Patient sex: F
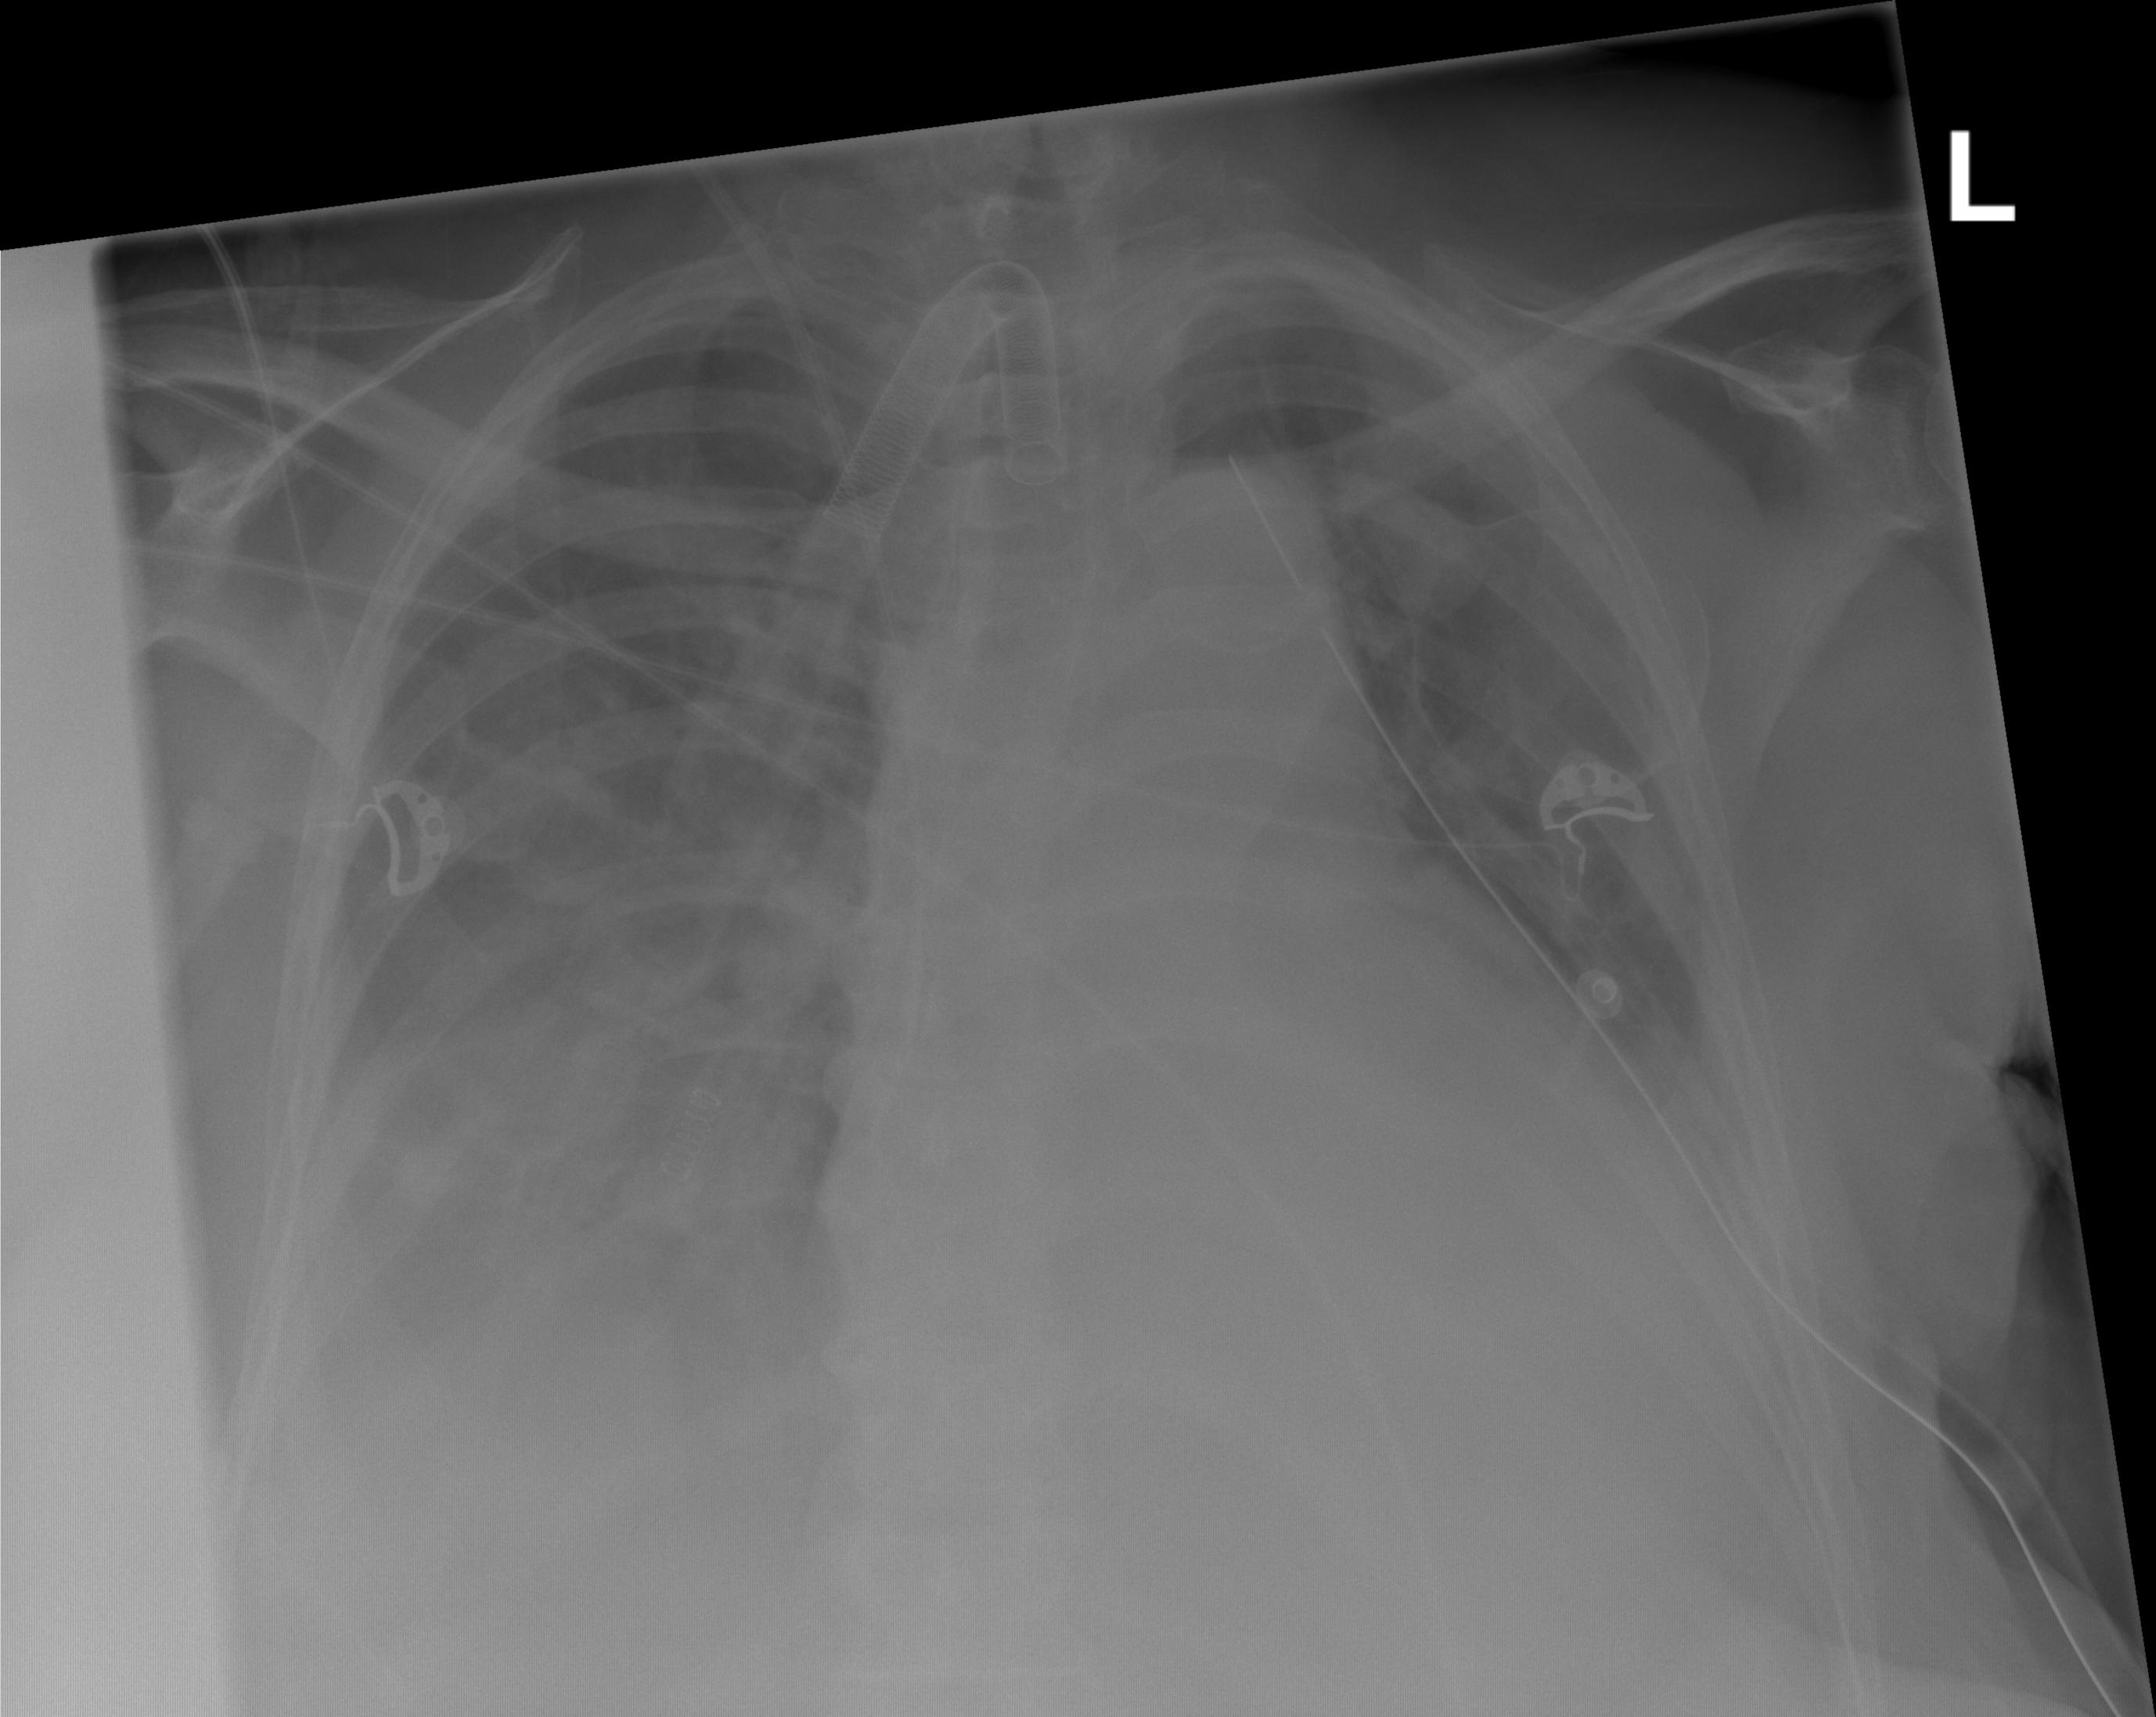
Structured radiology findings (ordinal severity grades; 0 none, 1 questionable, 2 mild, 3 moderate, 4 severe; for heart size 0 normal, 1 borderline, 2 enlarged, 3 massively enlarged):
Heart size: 2
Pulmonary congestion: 2
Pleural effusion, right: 3
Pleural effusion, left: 2
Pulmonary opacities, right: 2
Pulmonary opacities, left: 0
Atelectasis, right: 3
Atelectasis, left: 2